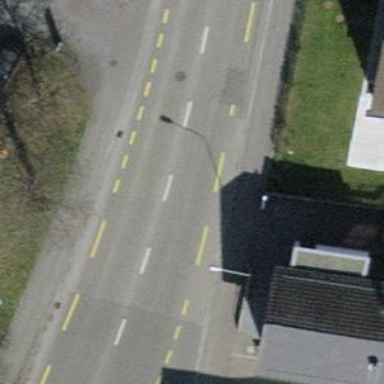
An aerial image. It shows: Primary road with asphalt surface and designated cycle lane.